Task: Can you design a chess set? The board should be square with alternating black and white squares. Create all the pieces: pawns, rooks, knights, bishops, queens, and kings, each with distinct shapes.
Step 3384:
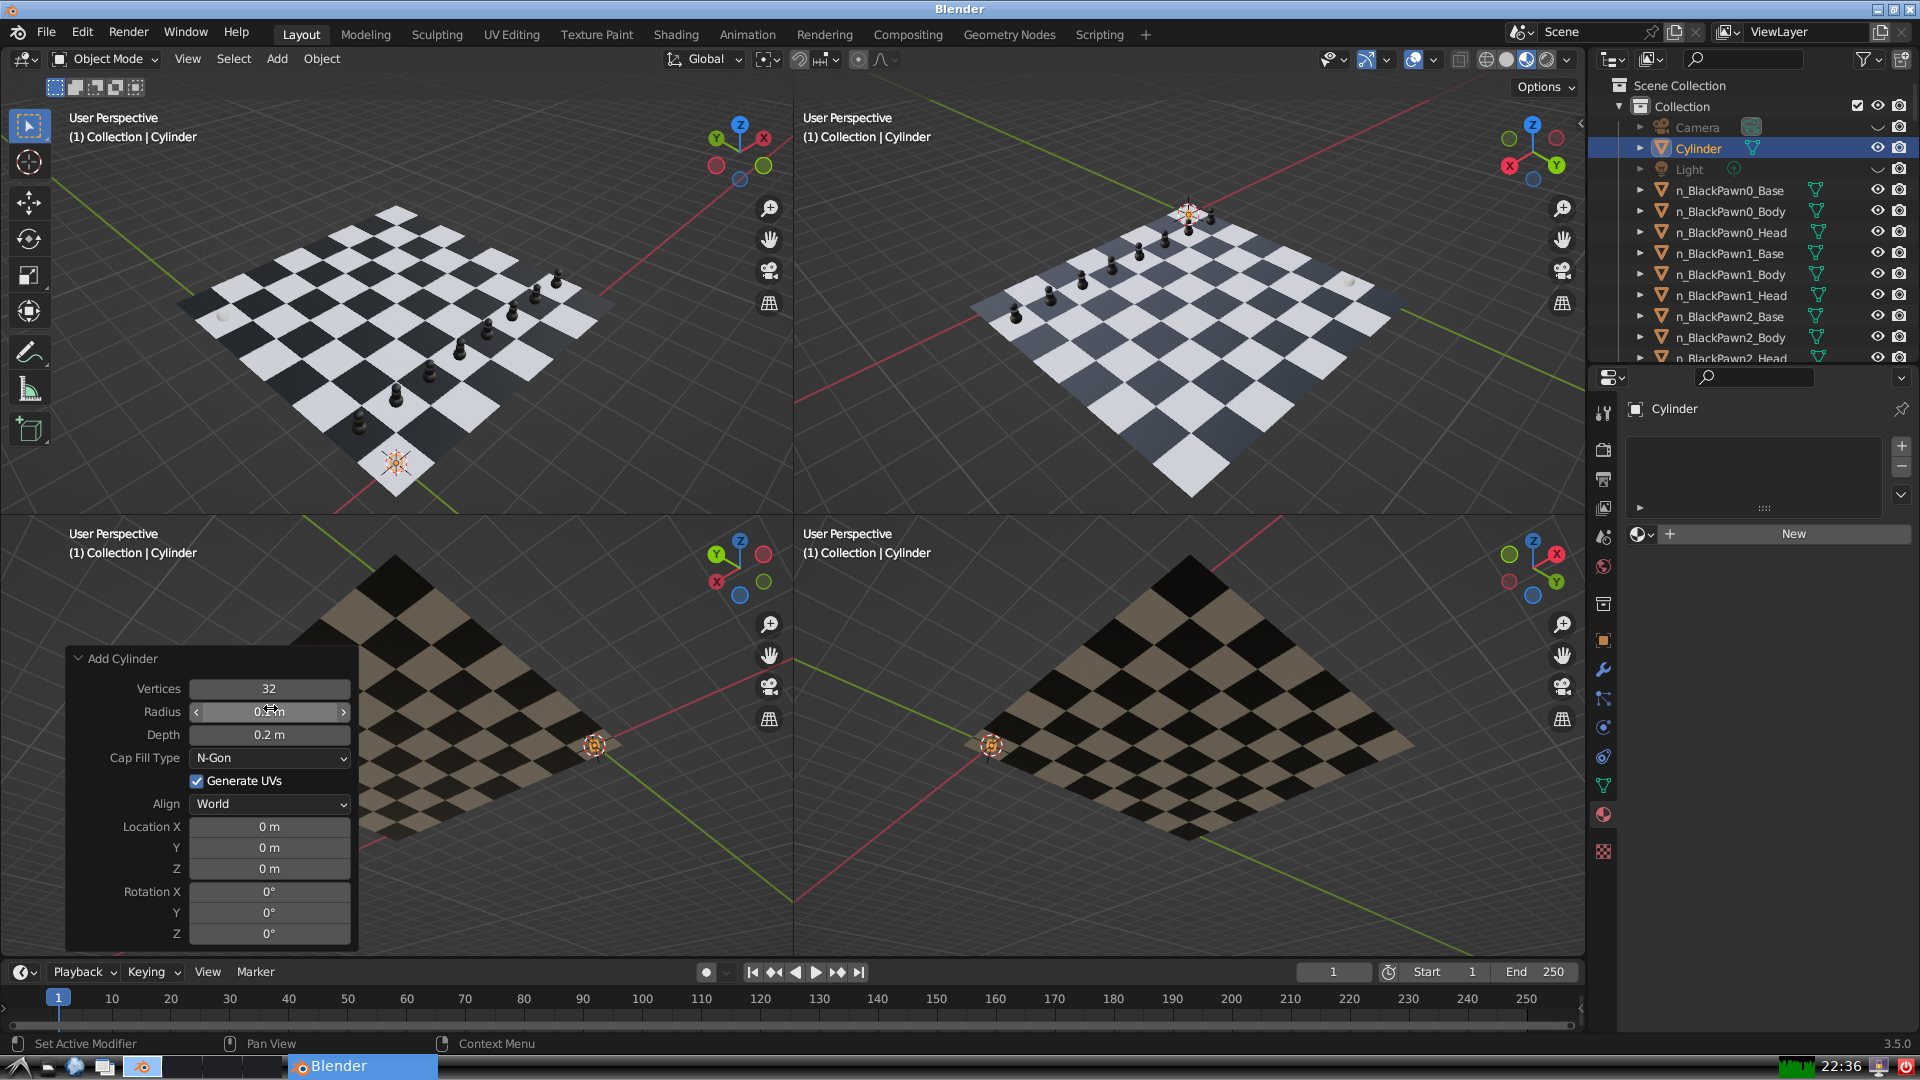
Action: click: no